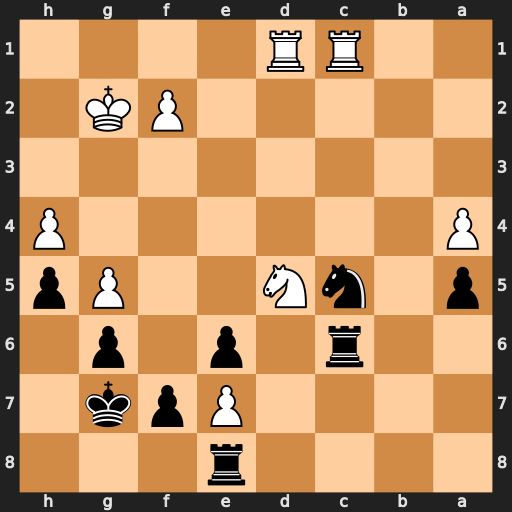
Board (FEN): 4r3/4Ppk1/2r1p1p1/p1nN2Pp/P6P/8/5PK1/2RR4
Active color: b
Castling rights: -
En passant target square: -
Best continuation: exd5 Rxd5 Ne6 Rxc6 Nf4+ Kf3 Nxd5